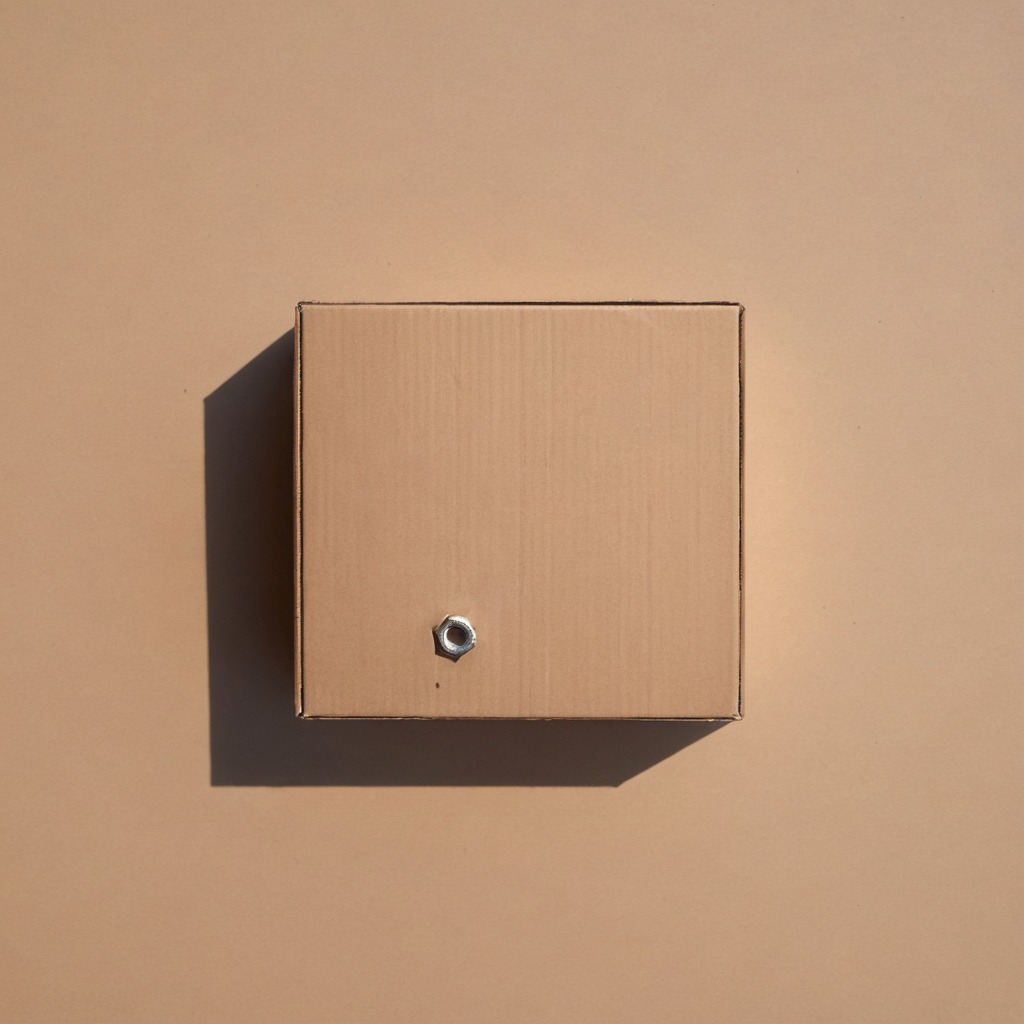
A metal nut lying on the cardboard box surface